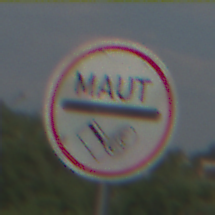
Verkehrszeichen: MautflichtigeStrecke
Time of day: MorningAfternoon
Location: Outdoor (Nature)
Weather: PartlyCloudy
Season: NotSpecified
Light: Natural